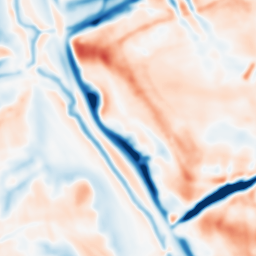
Category: multiscale
Decomposition family: dog
Decomposition parameters: sigma_low: 2
sigma_high: 10
Upsampling method: cubic_catmull_rom
Upsampling parameters: scale: 8
Upsampling scale: 8